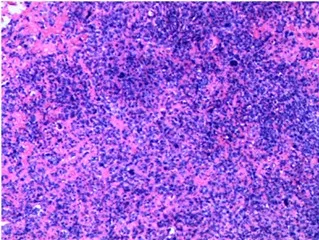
(D) HE staining of the specimen showing high-grade anaplastic tumor with immature osteoid production.
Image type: pathology (h&e)